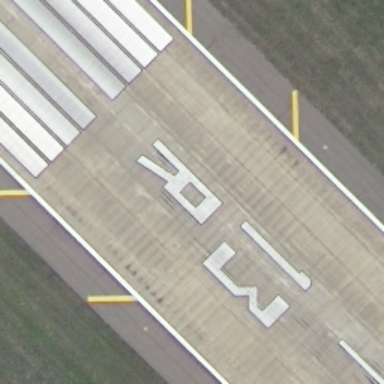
It is a straight runway with some mark lines and a number and a letter r on it .